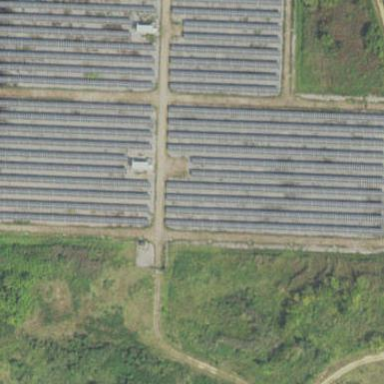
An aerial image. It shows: Solar power plant with photovoltaic technology surrounded by fence.